Interaction volume radius: 10 \u00c5
Interaction volume height: 10 \u00c5
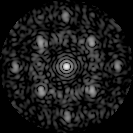
Disorder parameter: 0.4688